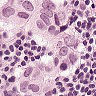
Metastatic tissue present: yes